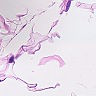
Metastatic tissue present: no